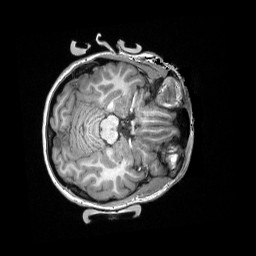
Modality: T1w
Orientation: axial
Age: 24
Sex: female
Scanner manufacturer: siemens
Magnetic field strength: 3 T
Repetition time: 2.3 s
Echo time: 0.00298 s